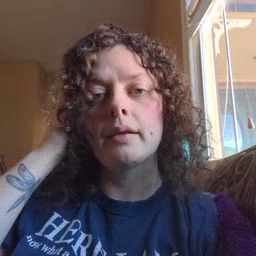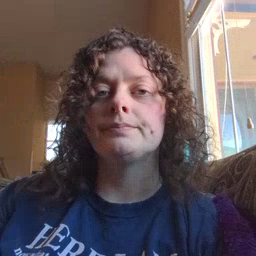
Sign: bed